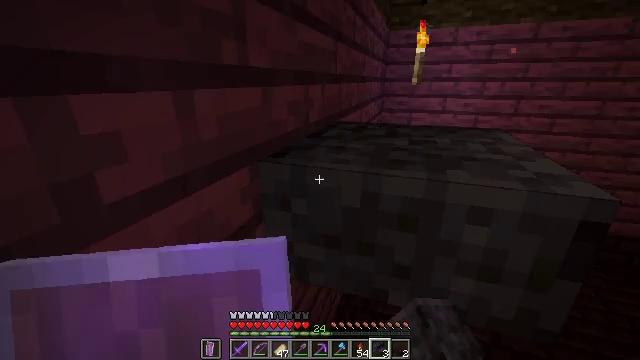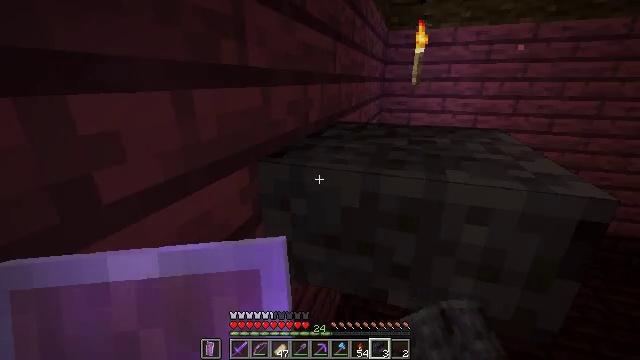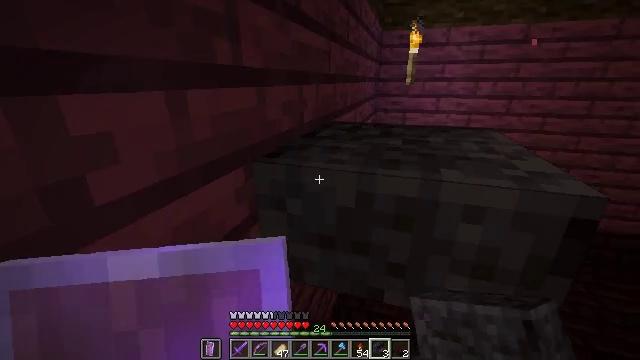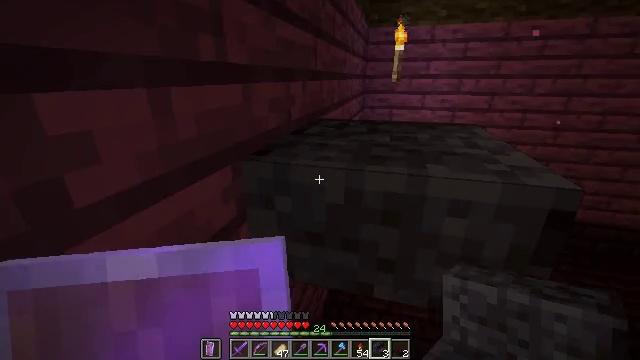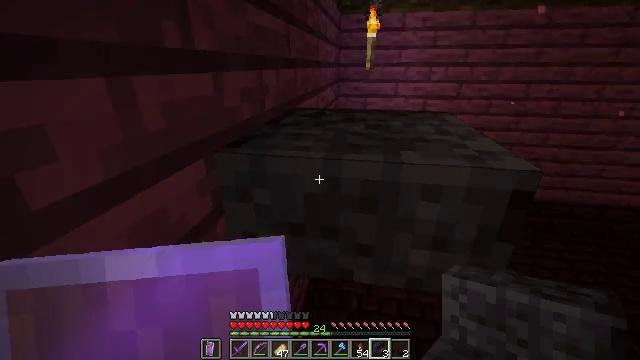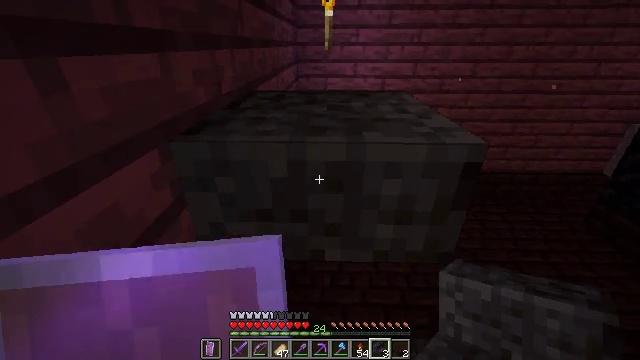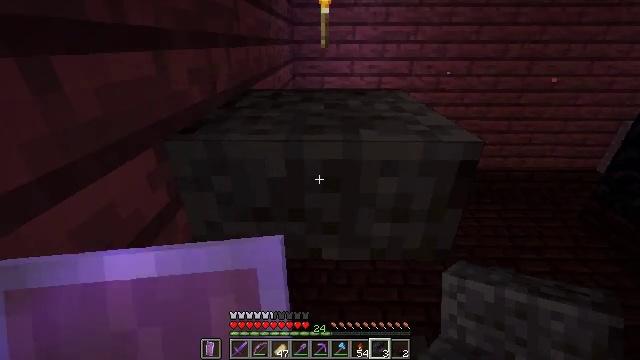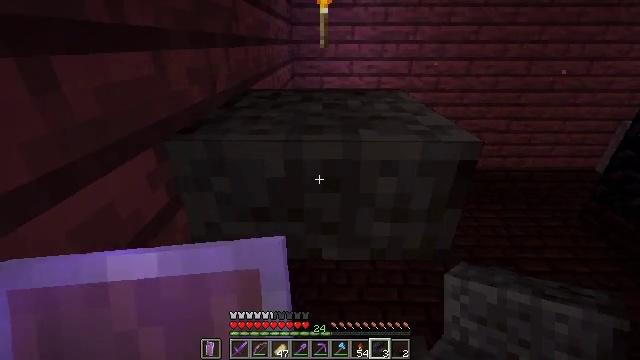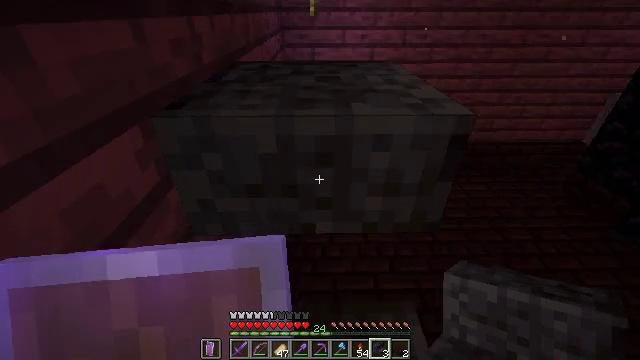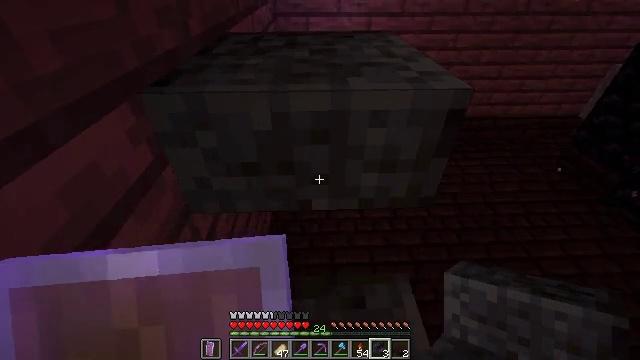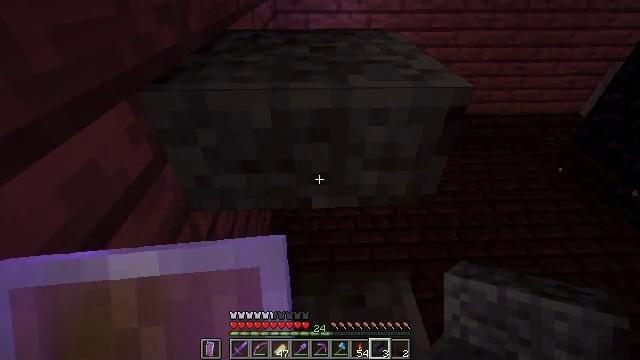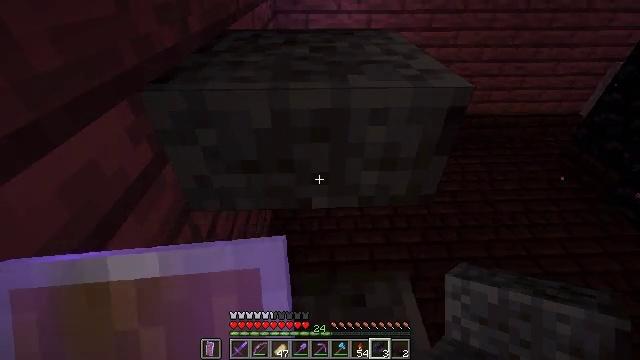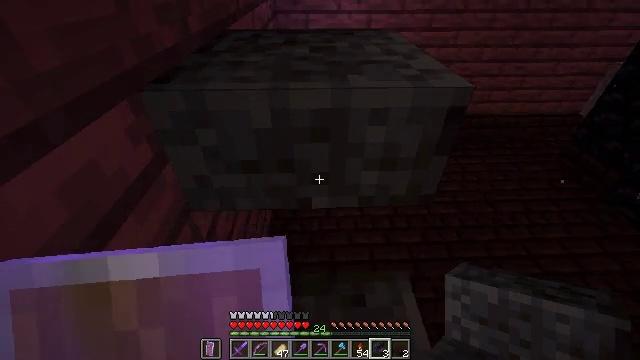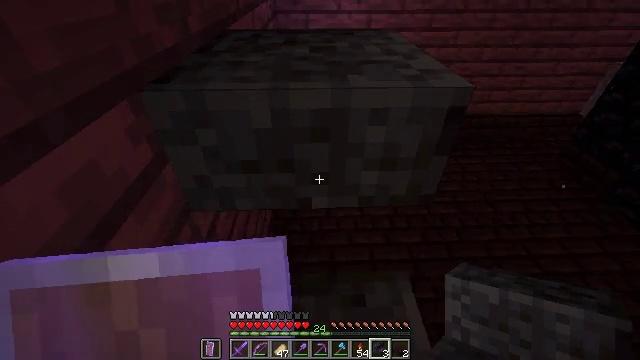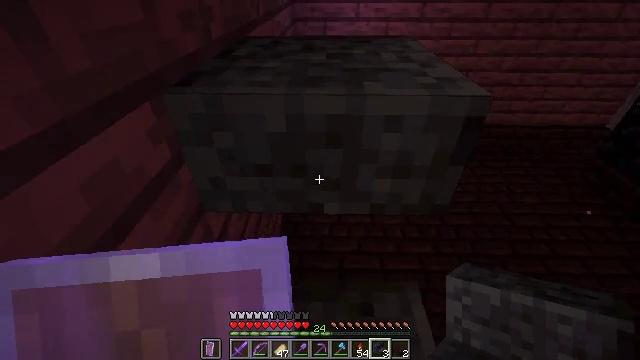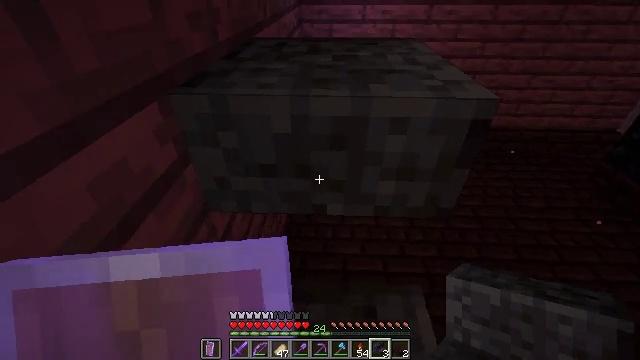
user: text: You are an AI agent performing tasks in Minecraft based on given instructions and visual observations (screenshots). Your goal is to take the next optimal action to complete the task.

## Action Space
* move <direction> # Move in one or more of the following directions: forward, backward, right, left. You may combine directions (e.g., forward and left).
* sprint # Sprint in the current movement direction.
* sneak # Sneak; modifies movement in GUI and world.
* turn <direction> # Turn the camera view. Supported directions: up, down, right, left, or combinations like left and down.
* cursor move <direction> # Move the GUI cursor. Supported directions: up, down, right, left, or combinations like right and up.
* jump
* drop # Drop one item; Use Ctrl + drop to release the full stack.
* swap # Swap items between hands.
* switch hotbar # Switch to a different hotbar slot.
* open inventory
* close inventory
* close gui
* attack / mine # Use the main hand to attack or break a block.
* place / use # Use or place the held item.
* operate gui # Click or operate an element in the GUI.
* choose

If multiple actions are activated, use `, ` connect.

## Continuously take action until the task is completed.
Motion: motion action
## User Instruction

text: mine block polished blackstone stairs
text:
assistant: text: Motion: sneak
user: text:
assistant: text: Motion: sneak, turn right
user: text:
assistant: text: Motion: sneak, turn right
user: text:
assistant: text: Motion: sneak, turn right and down
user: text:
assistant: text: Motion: sneak, turn right and down
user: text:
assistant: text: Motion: sneak
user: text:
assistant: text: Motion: sneak
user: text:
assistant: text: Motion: sneak, turn right and down
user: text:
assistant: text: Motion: sneak, turn right and down
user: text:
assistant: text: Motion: sneak
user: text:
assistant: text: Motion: sneak
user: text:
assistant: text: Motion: sneak
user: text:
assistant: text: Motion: sneak
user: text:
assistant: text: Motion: sneak, turn left and up
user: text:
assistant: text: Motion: sneak, turn left
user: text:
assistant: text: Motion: sneak, turn left and up
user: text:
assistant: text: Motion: sneak, turn left
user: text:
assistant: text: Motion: sneak
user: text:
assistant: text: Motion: sneak, turn left
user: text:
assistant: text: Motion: sneak
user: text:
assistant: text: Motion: sneak
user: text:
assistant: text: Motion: sneak
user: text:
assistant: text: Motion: sneak
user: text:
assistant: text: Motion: sneak
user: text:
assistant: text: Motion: sneak
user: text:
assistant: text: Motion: sneak, turn right and up
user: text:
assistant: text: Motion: sneak, turn right and up
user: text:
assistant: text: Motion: sneak
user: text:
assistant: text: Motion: sneak
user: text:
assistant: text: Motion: sneak